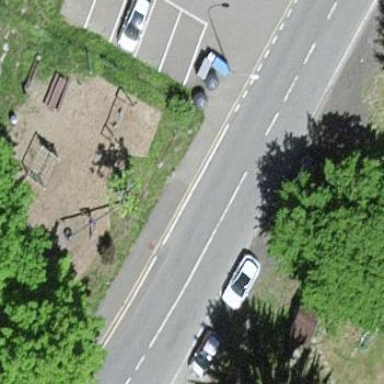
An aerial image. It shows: Playground area for leisure land.